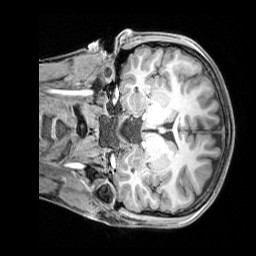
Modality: T1w
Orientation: coronal
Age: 19
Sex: female
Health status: healthy
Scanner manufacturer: siemens
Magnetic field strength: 3 T
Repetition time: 1.65 s
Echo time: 0.00182 s